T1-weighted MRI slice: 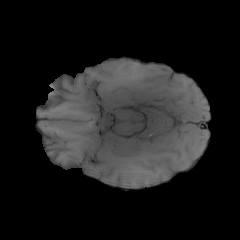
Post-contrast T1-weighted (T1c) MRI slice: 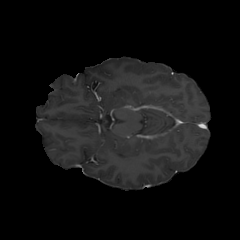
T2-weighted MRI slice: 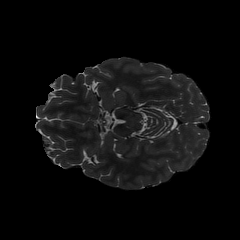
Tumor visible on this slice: no